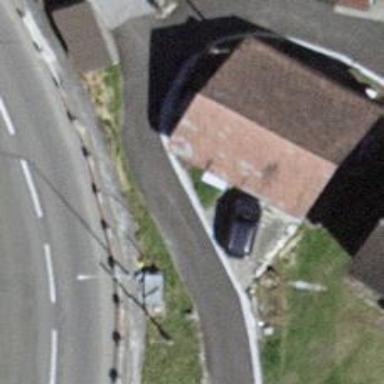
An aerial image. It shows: Smoothly paved residential road.